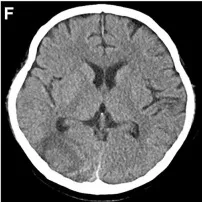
Results of the cranial CT scans during the patient's hospital stay. (D) Results of the patient's cranial CT on Day 11.
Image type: radiology (ct)